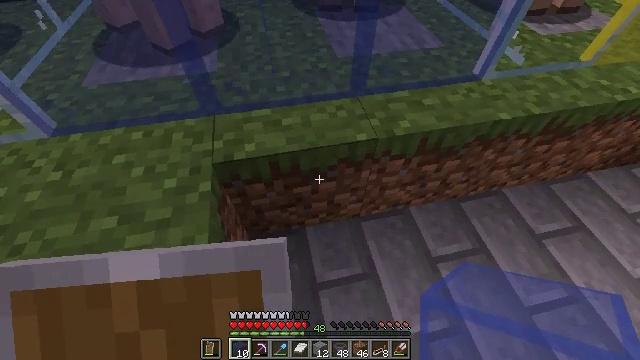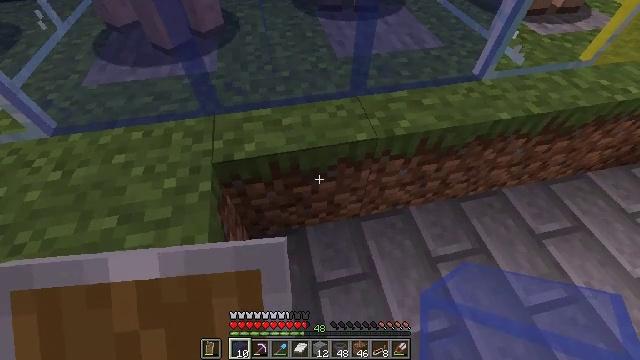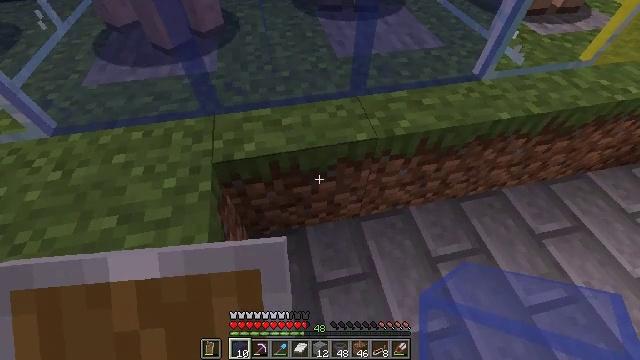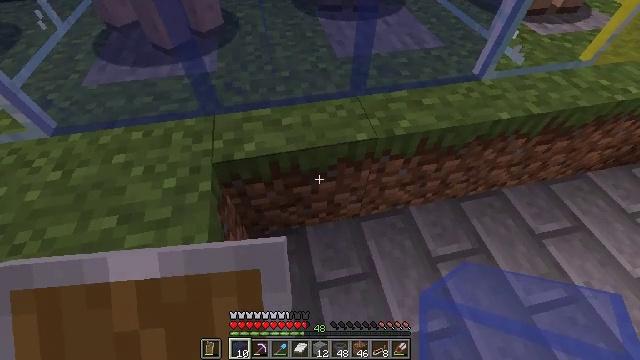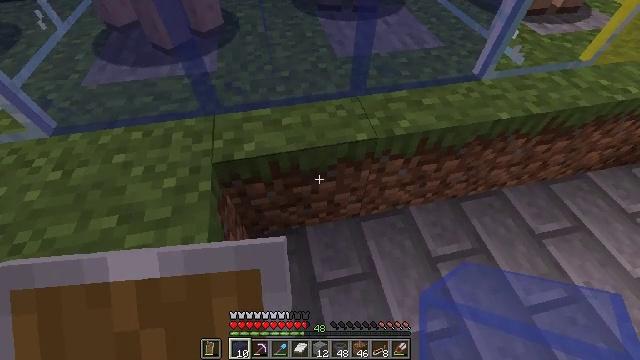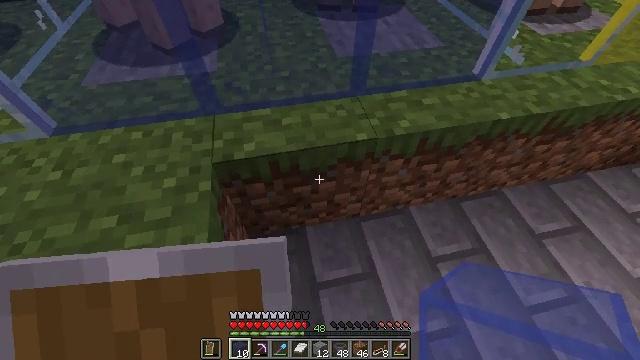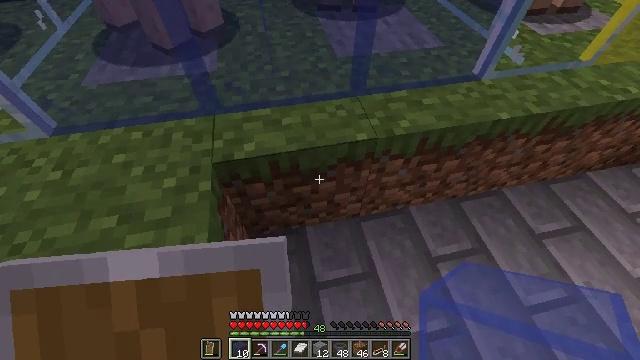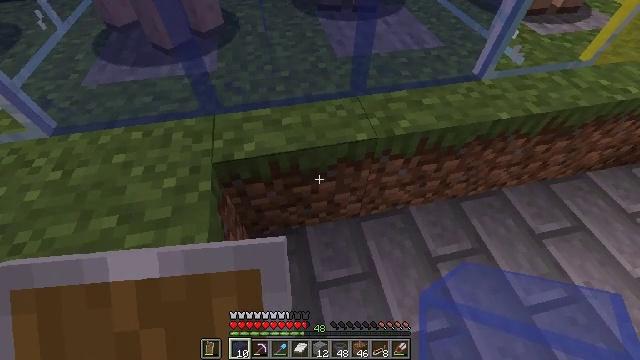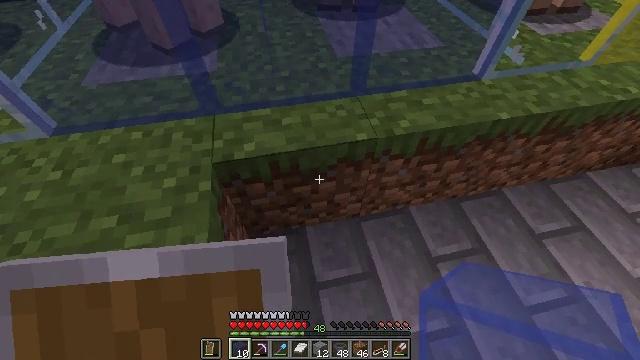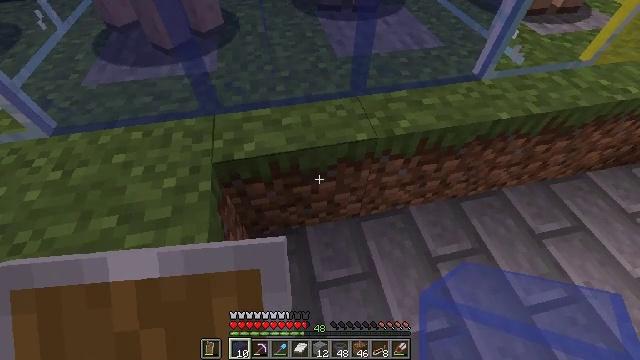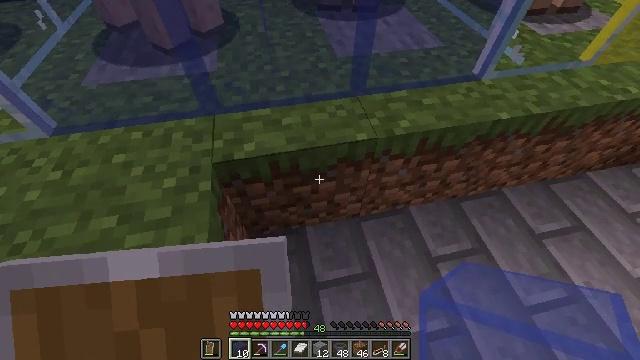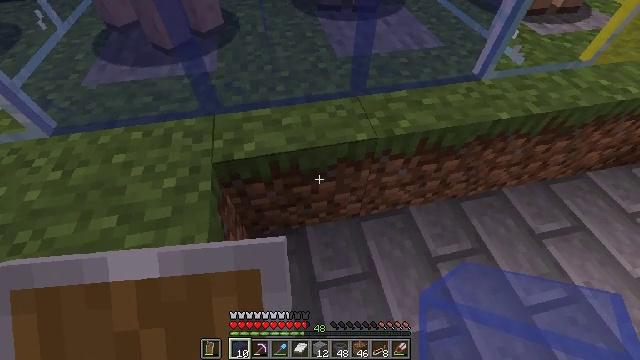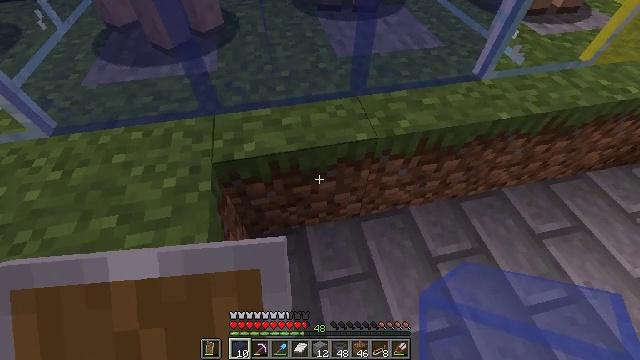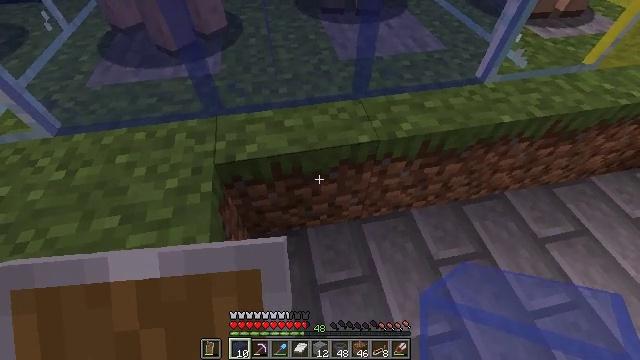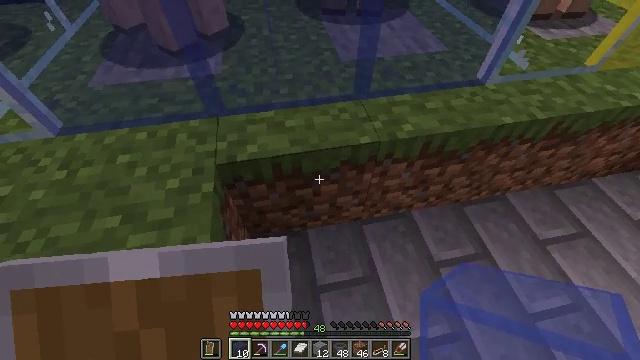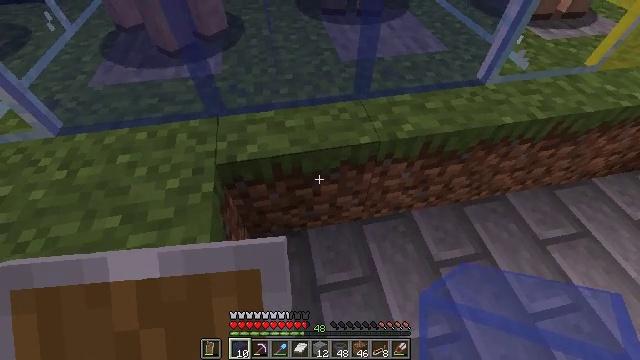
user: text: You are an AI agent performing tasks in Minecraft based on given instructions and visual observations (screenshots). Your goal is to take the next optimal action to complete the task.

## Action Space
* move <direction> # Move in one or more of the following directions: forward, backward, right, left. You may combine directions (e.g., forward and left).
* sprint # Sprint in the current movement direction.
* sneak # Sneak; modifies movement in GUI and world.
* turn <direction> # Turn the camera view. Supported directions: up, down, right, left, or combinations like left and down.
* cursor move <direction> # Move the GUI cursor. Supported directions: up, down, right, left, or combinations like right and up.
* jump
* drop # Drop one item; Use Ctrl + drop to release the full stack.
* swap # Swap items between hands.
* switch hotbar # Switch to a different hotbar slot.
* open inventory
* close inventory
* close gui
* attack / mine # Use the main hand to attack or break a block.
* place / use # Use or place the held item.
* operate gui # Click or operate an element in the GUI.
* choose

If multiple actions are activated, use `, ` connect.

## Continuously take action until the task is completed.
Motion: motion action
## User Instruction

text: Gather blue stained glass pane from a structure.
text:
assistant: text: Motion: no_op
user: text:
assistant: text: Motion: no_op
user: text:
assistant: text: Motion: no_op
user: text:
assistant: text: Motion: no_op
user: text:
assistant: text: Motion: no_op
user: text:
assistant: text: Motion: no_op
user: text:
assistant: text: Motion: no_op
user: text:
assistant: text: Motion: no_op
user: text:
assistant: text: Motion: no_op
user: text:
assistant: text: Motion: no_op
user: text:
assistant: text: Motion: no_op
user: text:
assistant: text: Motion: no_op
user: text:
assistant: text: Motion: no_op
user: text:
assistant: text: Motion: no_op
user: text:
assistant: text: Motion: no_op
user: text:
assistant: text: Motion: no_op
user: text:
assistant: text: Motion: no_op
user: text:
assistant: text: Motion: turn up
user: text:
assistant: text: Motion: turn right and up
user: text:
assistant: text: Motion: turn right and up
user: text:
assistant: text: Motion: turn right and up
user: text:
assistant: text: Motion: turn right and up
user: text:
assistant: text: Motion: turn right and up
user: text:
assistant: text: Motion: move forward, turn right and up
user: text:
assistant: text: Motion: move forward, turn right and up
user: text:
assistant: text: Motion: move forward
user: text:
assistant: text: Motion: move forward, turn left
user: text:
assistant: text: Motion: turn left
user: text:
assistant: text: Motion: turn left
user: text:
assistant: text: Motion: no_op